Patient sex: F
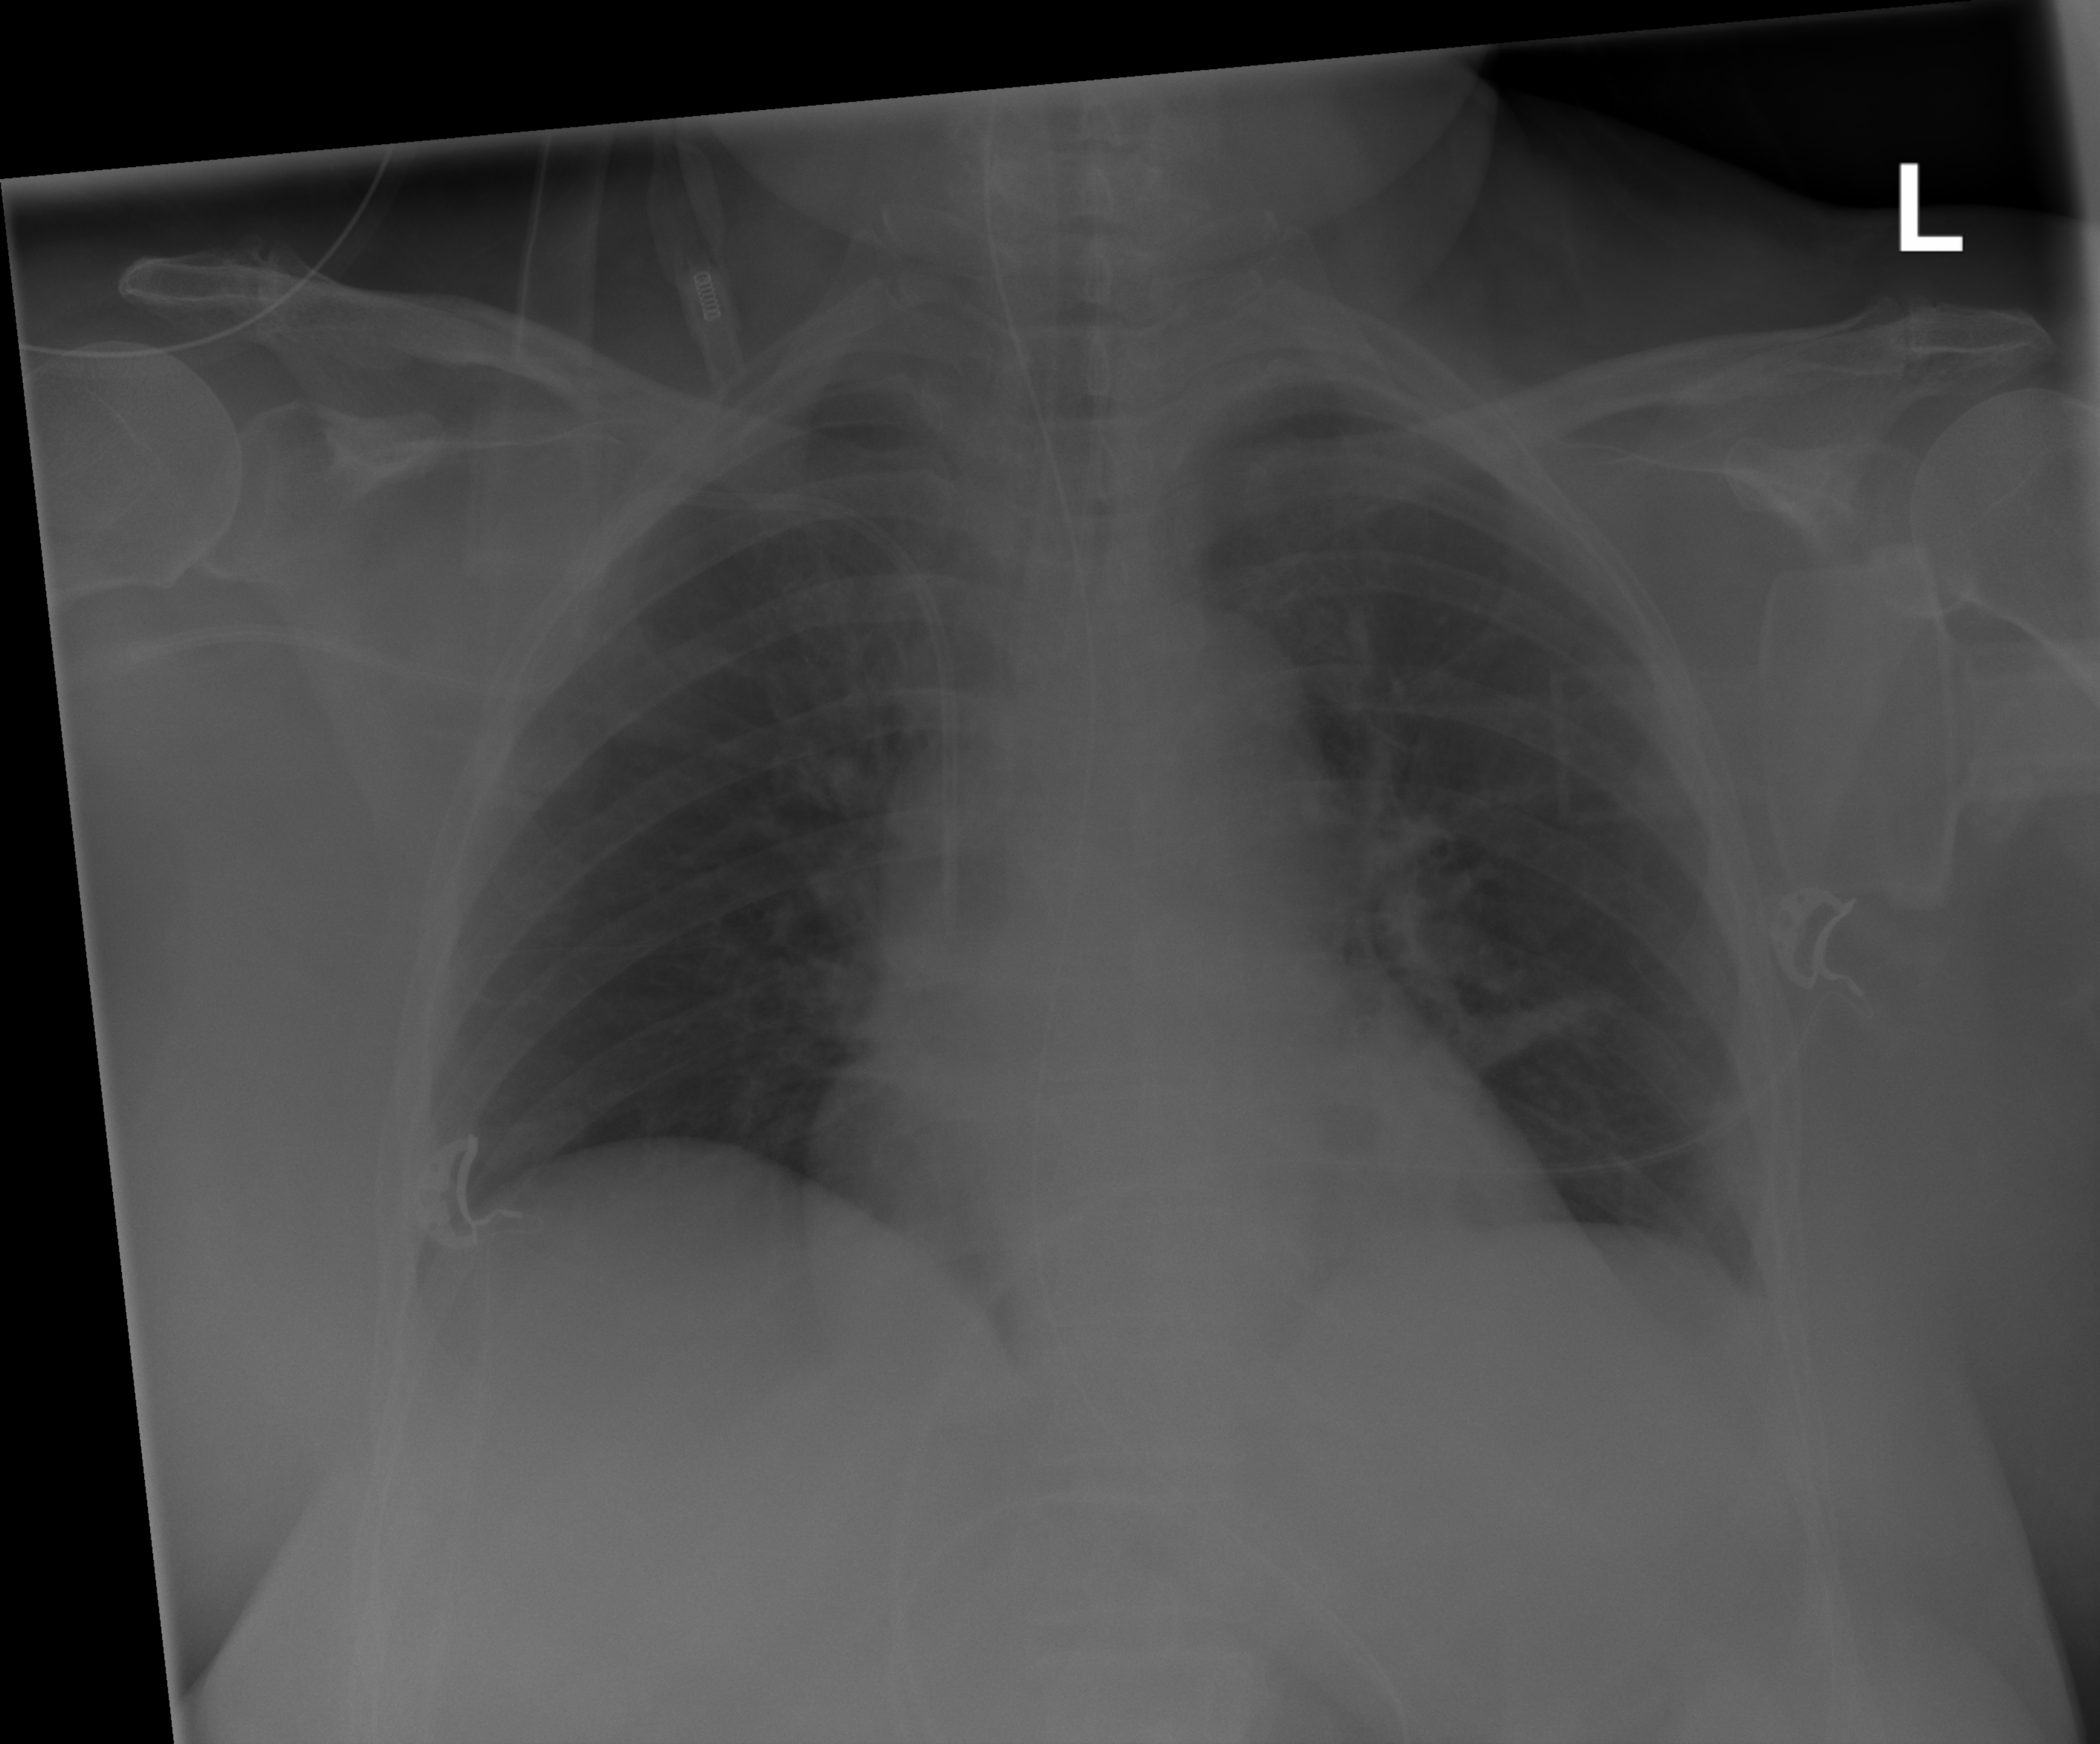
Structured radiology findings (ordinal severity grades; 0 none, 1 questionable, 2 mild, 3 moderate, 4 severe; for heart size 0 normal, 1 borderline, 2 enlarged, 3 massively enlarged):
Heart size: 0
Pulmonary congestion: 0
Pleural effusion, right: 0
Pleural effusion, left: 1
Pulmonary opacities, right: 0
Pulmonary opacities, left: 0
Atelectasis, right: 0
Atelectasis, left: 2